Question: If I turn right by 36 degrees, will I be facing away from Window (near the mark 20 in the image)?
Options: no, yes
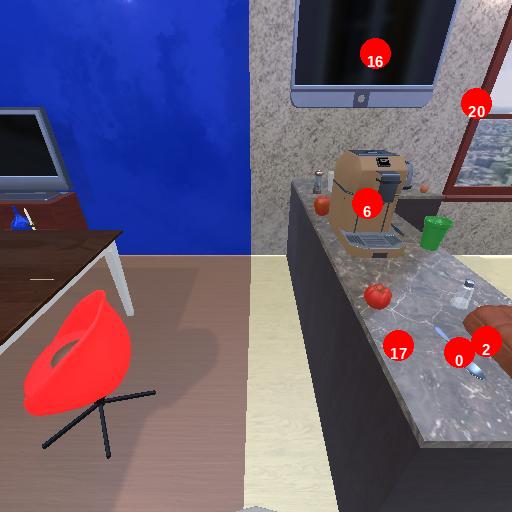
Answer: no